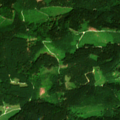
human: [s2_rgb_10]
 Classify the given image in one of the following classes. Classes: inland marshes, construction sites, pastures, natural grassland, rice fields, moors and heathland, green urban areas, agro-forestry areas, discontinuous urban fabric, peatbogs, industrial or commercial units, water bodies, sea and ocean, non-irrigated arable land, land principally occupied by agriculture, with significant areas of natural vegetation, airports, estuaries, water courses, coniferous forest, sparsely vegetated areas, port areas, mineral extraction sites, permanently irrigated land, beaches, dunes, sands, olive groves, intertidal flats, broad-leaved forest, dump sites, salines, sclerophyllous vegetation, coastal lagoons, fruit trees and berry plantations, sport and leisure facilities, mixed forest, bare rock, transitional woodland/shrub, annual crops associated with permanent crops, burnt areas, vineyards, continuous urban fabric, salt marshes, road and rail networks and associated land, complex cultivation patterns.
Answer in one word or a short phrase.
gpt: pastures, coniferous forest